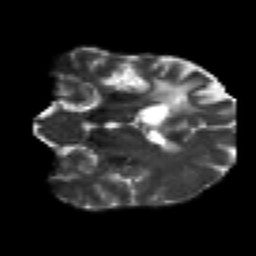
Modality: T2w
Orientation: coronal
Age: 46
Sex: male
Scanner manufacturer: siemens
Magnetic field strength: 3 T
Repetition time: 7.3 s
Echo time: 0.087 s